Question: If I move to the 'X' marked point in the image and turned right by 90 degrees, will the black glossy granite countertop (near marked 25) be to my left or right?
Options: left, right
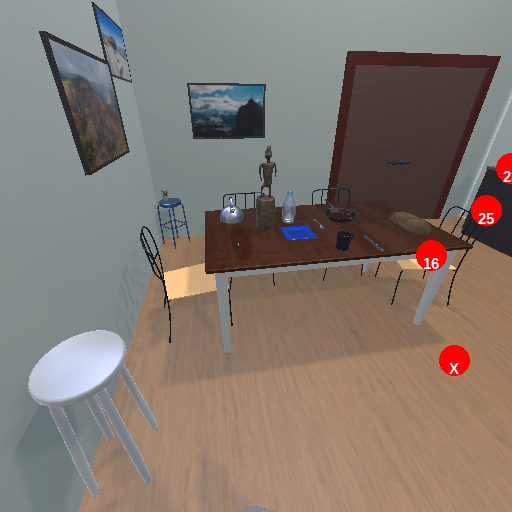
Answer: left